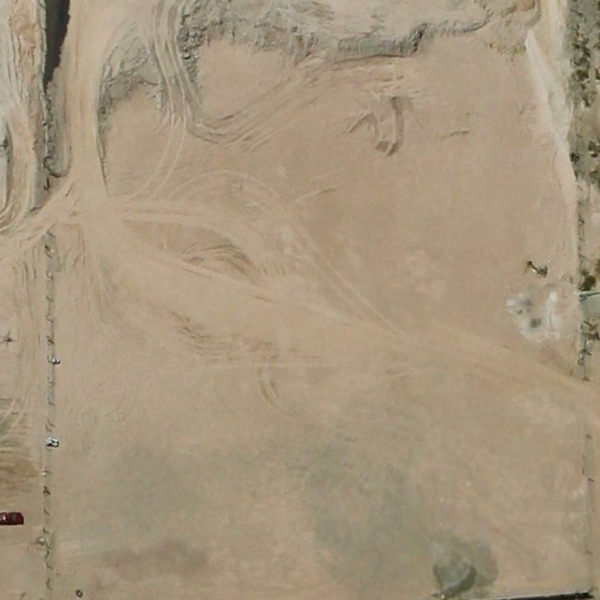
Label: BareLand